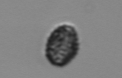
Label: Pseudochattonella_farcimen